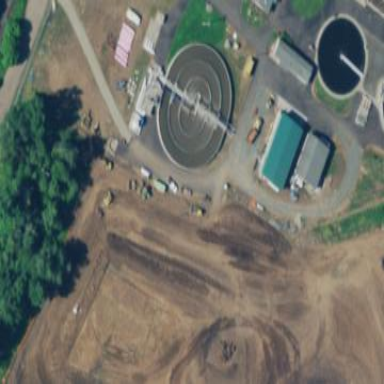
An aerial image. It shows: Wastewater plant.